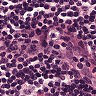
Metastatic tissue present: no